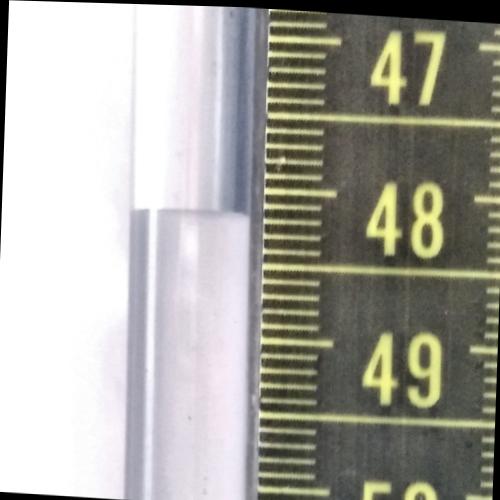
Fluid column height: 48.2 cm